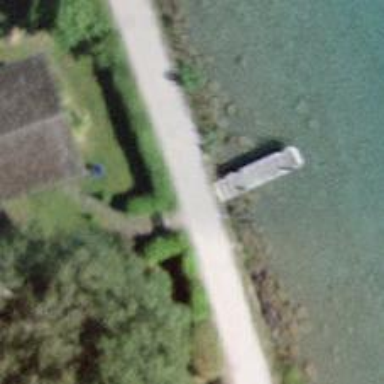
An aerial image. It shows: Man-made pier.